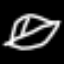
Label: leaf